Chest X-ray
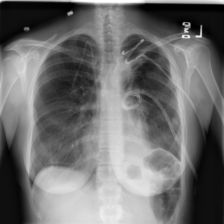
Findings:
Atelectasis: negative
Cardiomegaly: negative
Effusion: negative
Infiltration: negative
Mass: negative
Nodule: negative
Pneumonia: negative
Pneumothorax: negative
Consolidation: negative
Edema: negative
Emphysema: negative
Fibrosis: negative
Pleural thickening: negative
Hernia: negative